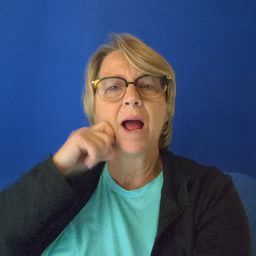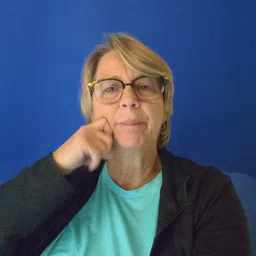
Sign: apple